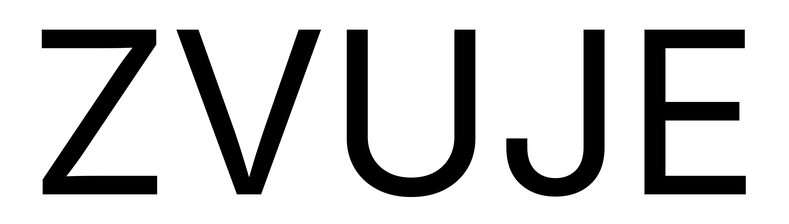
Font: Inter_Regular